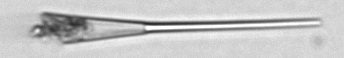
Label: Rhizosolenia